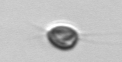
Label: Acanthoica_quattrospina